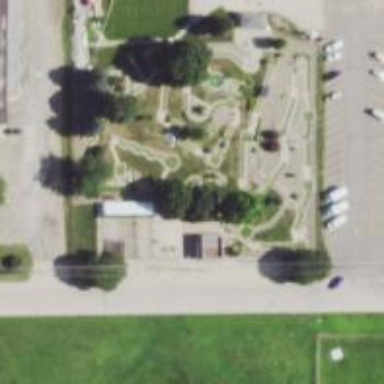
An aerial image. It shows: Miniature golf course.